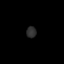
Tissue: prostate
Cell type: T cells
Senescence score: 0.6968
Nuclear area (px): 111
Mean DAPI intensity: 45.279